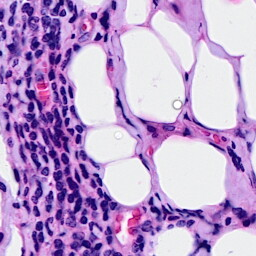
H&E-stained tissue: Breast